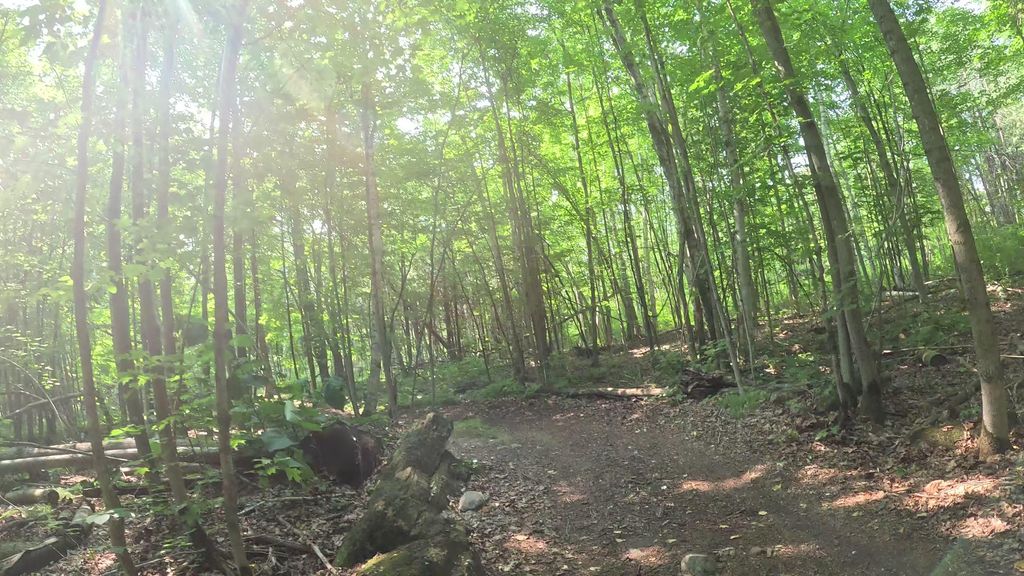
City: ottawa-gatineau